高二 · 组合几何学
(12 分) 如图所示, 将一矩形花坛 $A B C D$ 扩建成一个更大的矩形花坛 $A M P N$, 要求 $B$点在 $A M$ 上, $D$ 点在 $A N$ 上, 且对角线 $M N$ 过 $C$ 点, 已知 $A B=3$ 米, $A D=2$ 米.

(1)要使矩形 $A M P N$ 的面积大于 32 平方米, 则 $D N$ 的长应在什么范围内?

(2)当 $D N$ 的长为多少时, 矩形花坛 $A M P N$ 的面积最小? 并求出最小值.

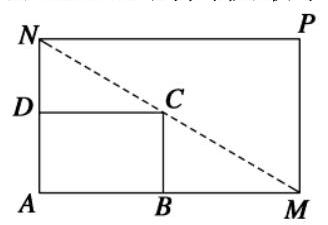
答案: (1)设 $D N$ 的长为 $x(x>0)$ 米,则 $A N=(x+2)$ 米.

$\because \frac{D N}{A N}=\frac{D C}{A M}, \therefore A M=\frac{3(x+2)}{x}$,

$\therefore S_{A M P N}=A N \cdot A M=\frac{3(x+2)^{2}}{x}$,

由 $S_{A M P N}>32$, 得 $\frac{3(x+2)^{2}}{x}>32$.

又 $x>0$, 得 $3 x^{2}-20 x+12>0$,

解得: $0<x<\frac{2}{3}$ 或 $x>6$,

即 $D N$ 长的取值范围是 $\left(0, \frac{2}{3}\right) \cup(6,+\infty)$.

(2)矩形花坛 $A M P N$ 的面积为

$y=\frac{3(x+2)^{2}}{x}=\frac{3 x^{2}+12 x+12}{x}$
$=3 x+\frac{12}{x}+12 \geqslant 2 \sqrt{3 x \cdot \frac{12}{x}}+12=24$,

当且仅当 $3 x=\frac{12}{x}$, 即 $x=2$ 时,

矩形花坛 AMPN 的面积取得最小值 24.

故 $D N$ 的长为 2 米时, 矩形 $A M P N$ 的面积最小,最小值为 24 平方米.